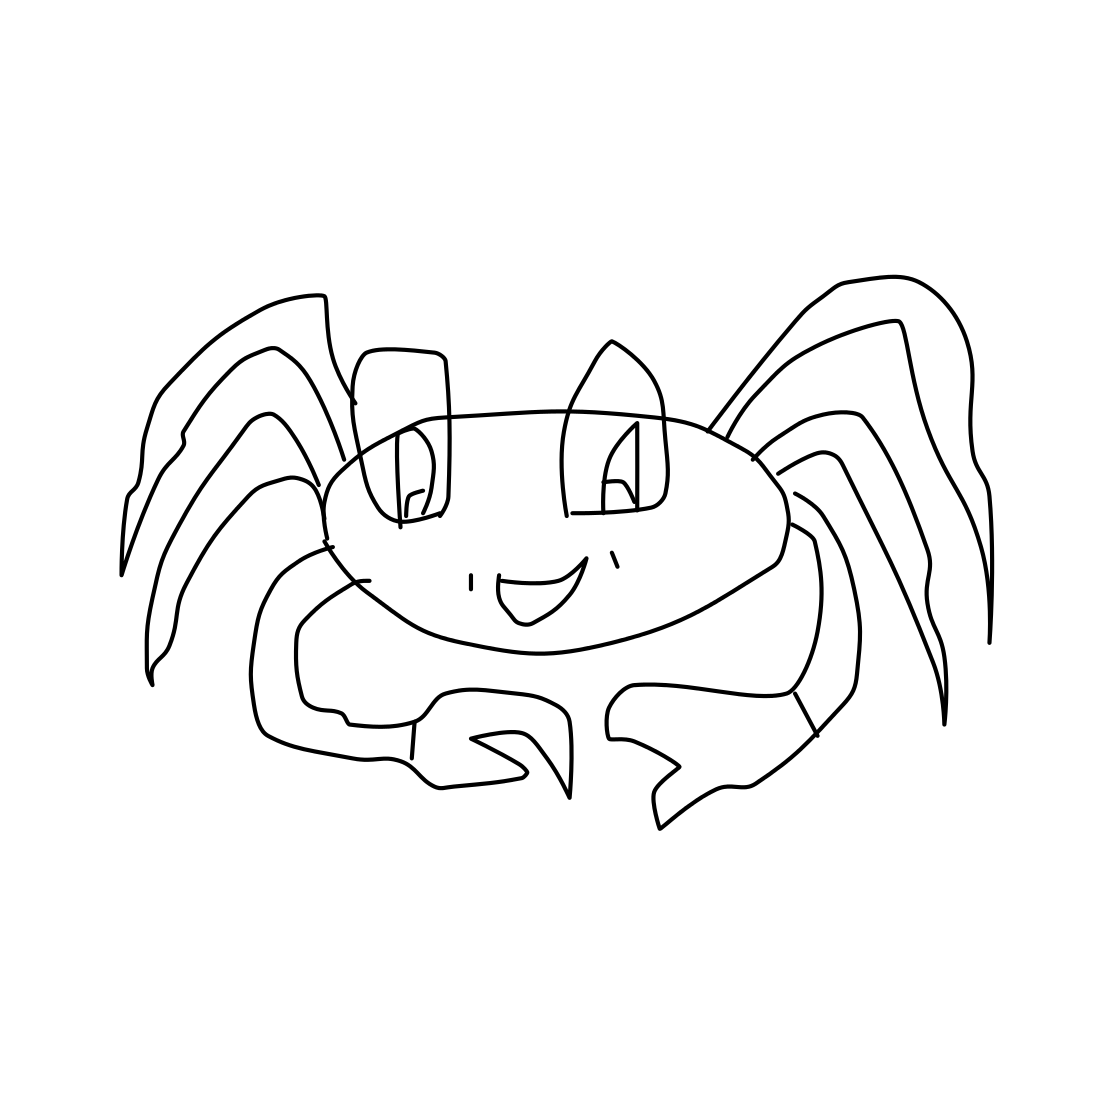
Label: crab